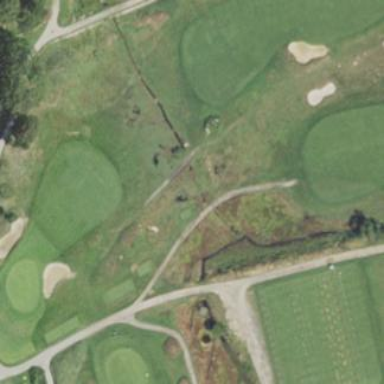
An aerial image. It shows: Rough area on grassy golf course.